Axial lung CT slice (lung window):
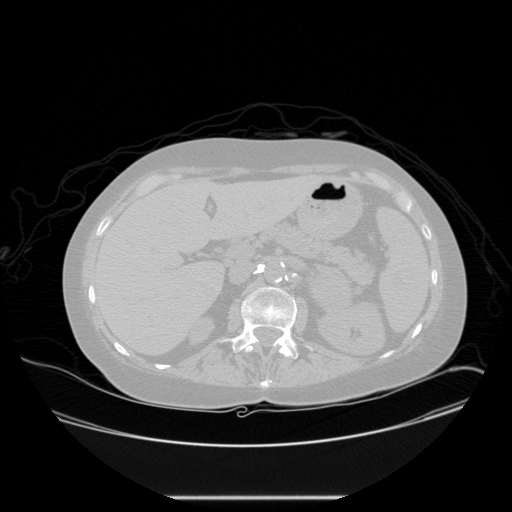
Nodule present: no